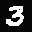
Label: 3